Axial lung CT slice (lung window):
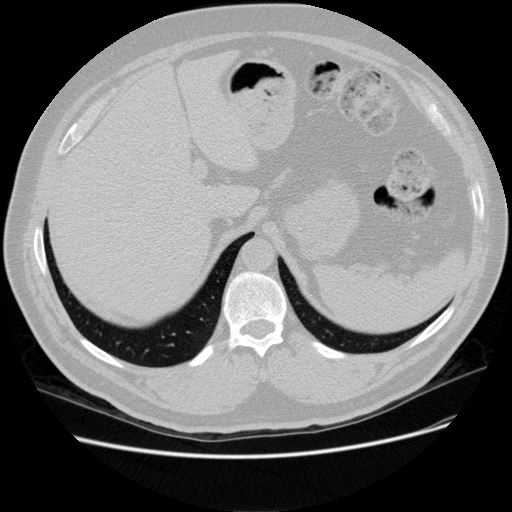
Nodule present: no